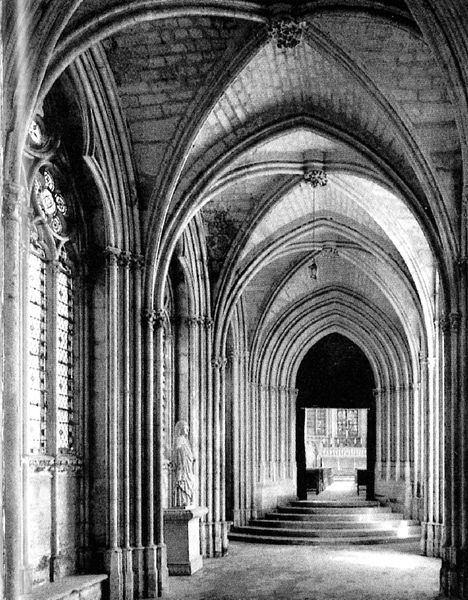
Titel: Abteikirche St.-Germer-de-Fly
Standort: St.-Germer-de-Fly (EU - F - Picardie)
Schlagwörter: schatten, weiß, fenster, glas, grau, lampe, licht, schwarz, säulen, tür, kirche, figur, gotik, statue, bogen, treppe, stufen, plastik, foto, fugen, gang, gewölbe, kloster, rippen, schwarzweiß, altar, dienste, gotisch, spitzbogen, spitzbögen, kapelle, maria, säulengang, kreuzgang, notre dame, wandelhalle, hängelampe, schlusstein, bleiverglasung, ma?werk, klostet, begengang, zum altar, gtik